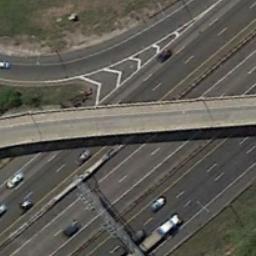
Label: overpass